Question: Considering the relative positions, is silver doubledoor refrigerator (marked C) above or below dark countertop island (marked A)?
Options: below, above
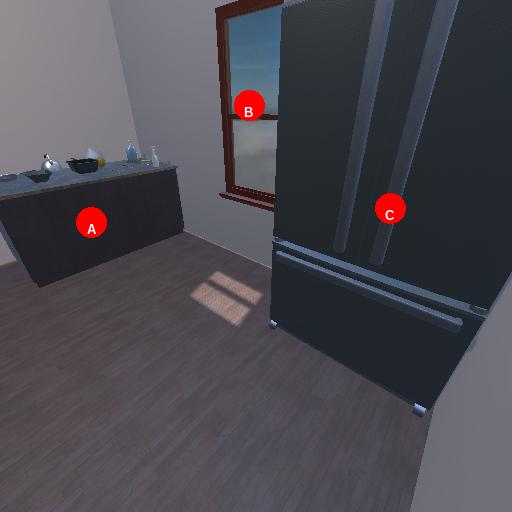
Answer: below